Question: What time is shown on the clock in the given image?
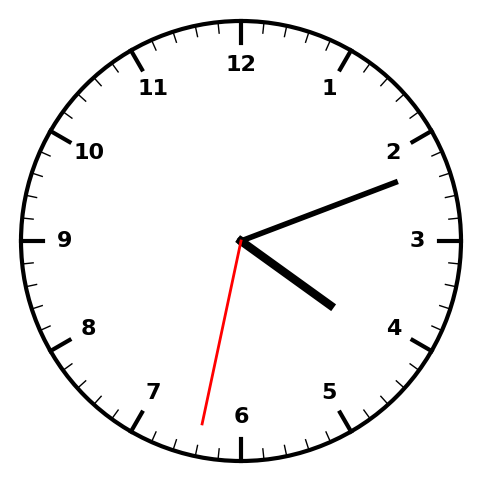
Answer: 04:11:32